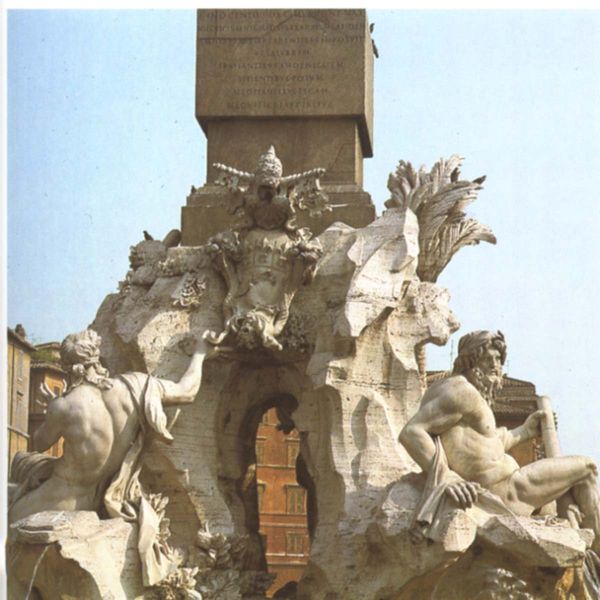
Titel: Vierströmebrunnen
Künstler: Giovanni Lorenzo Bernini
Standort: Rom, Piazza Navona (EU - I - Latium)
Schlagwörter: blau, blätter, himmel, mann, nackt, weiß, stadt, männer, gebäude, haus, alt, bärte, sockel, stein, brunnen, pferde, skulptur, statue, schrift, italien, platz, inschrift, palme, denkmal, loch, kunst, rom, wappen, antik, tiara, monument, neptun, skulptir